Field crop: tomato
Growth stage: 2
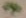
Species: solanum